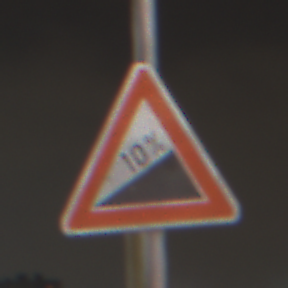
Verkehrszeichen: Steigung10
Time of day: Night
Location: Outdoor (Urban)
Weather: PartlyCloudy
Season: NotSpecified
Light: Artificial